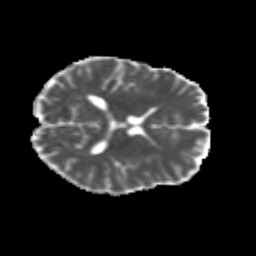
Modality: MD
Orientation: axial
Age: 25
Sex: female
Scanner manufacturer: siemens
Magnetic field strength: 3 T
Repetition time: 3.5 s
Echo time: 0.113 s